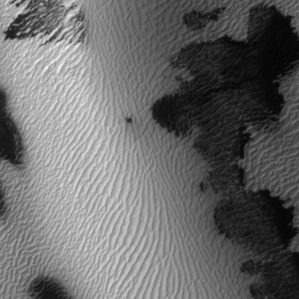
Label: frost